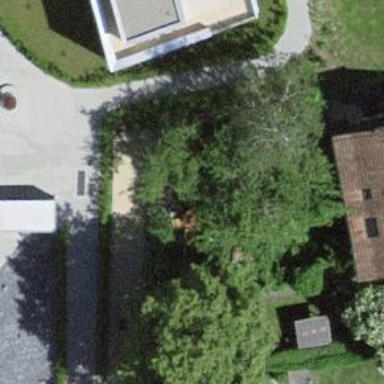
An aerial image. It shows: Unpaved driveway designed for service vehicles.